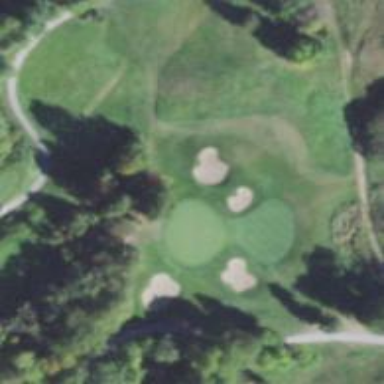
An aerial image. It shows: View of golf hole.